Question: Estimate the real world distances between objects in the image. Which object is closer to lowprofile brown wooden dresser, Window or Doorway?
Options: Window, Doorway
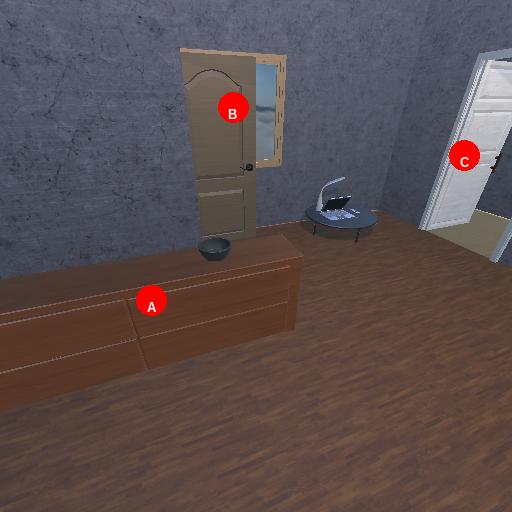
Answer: Window